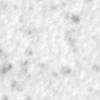
Label: no_change